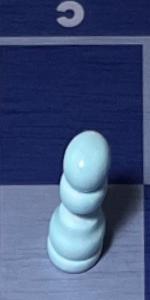
Label: Pawn_White